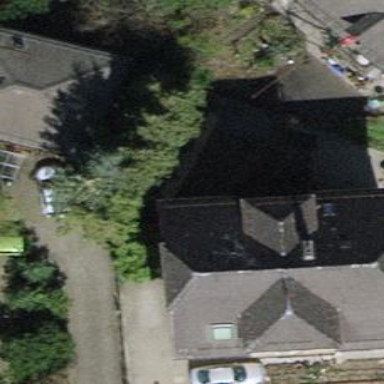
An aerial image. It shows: Half-hipped roof on apartment building.